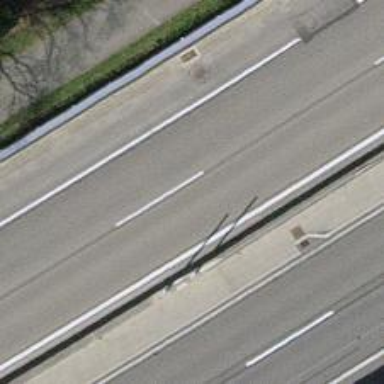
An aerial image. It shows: View of motorway.